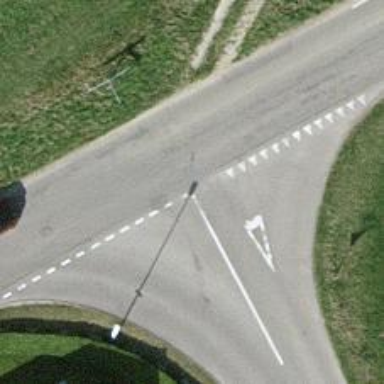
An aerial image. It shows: Road with "give way" sign.